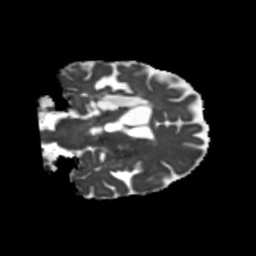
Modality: MD
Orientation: coronal
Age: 75
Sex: female
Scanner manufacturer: siemens
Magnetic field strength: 3 T
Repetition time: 5.25 s
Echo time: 0.08 s